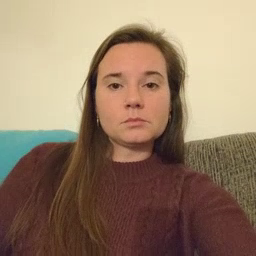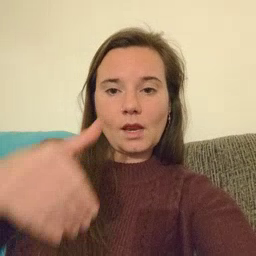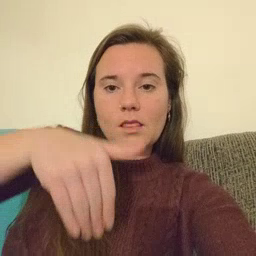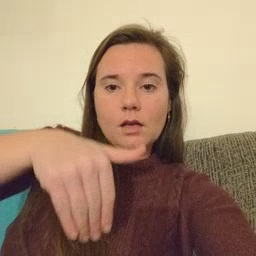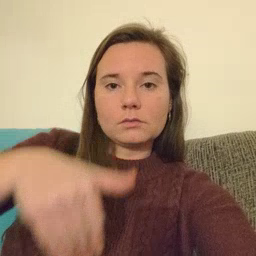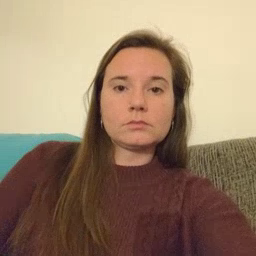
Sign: night